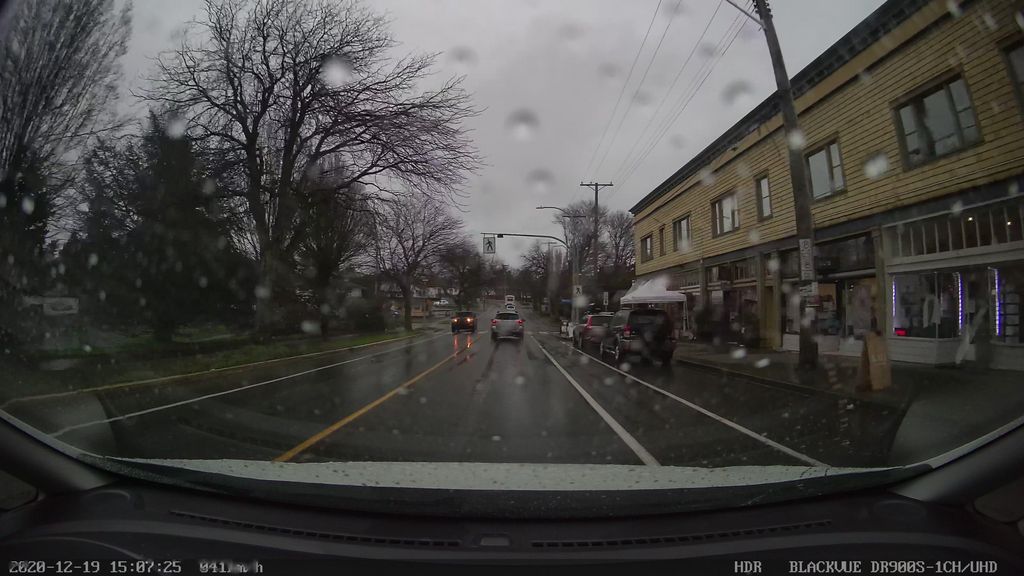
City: victoria